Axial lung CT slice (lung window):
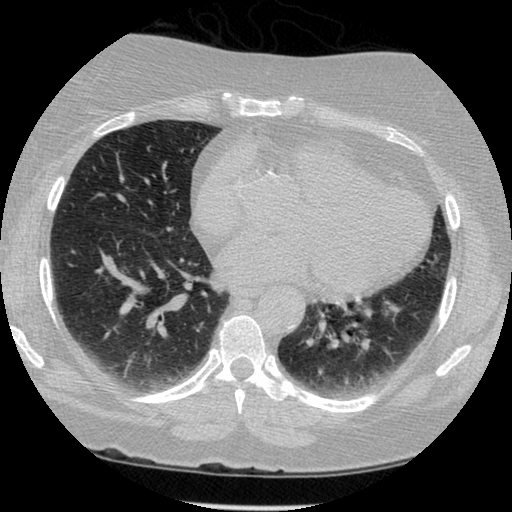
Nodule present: no